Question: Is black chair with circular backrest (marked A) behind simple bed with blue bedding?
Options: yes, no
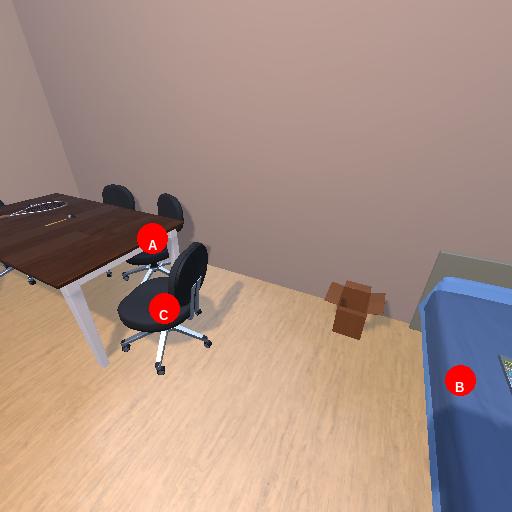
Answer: yes